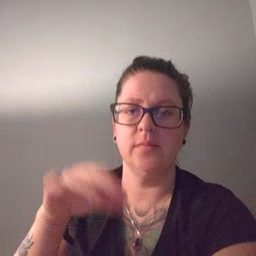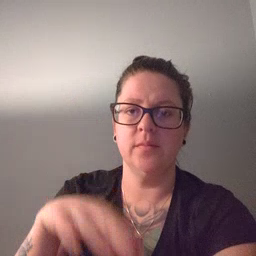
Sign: find